Question: Count the number of objects in the diagram.
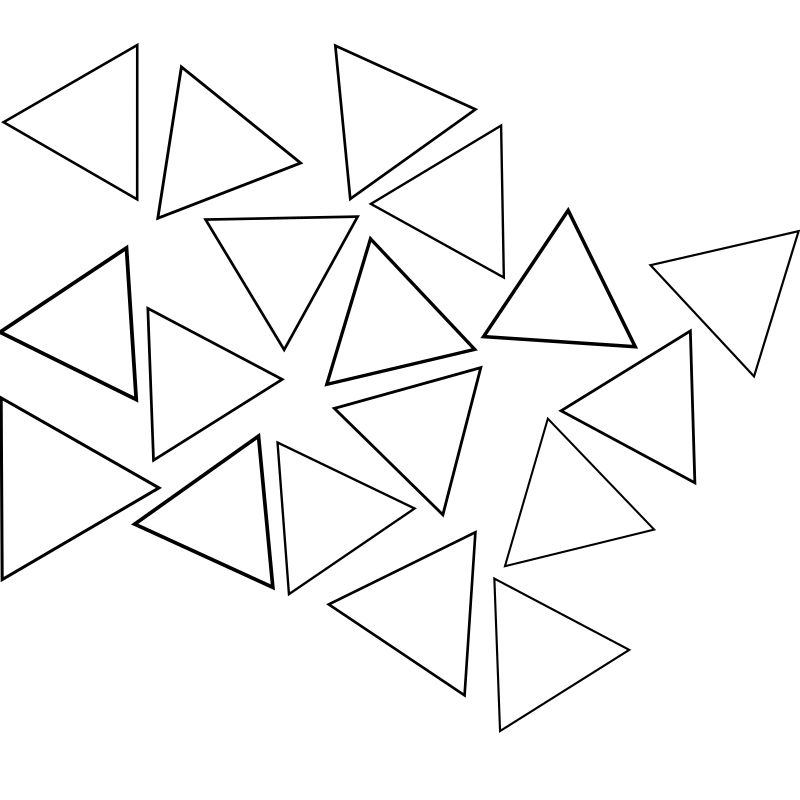
Answer: 18